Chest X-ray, AP view. Patient: 53 years old, sex M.
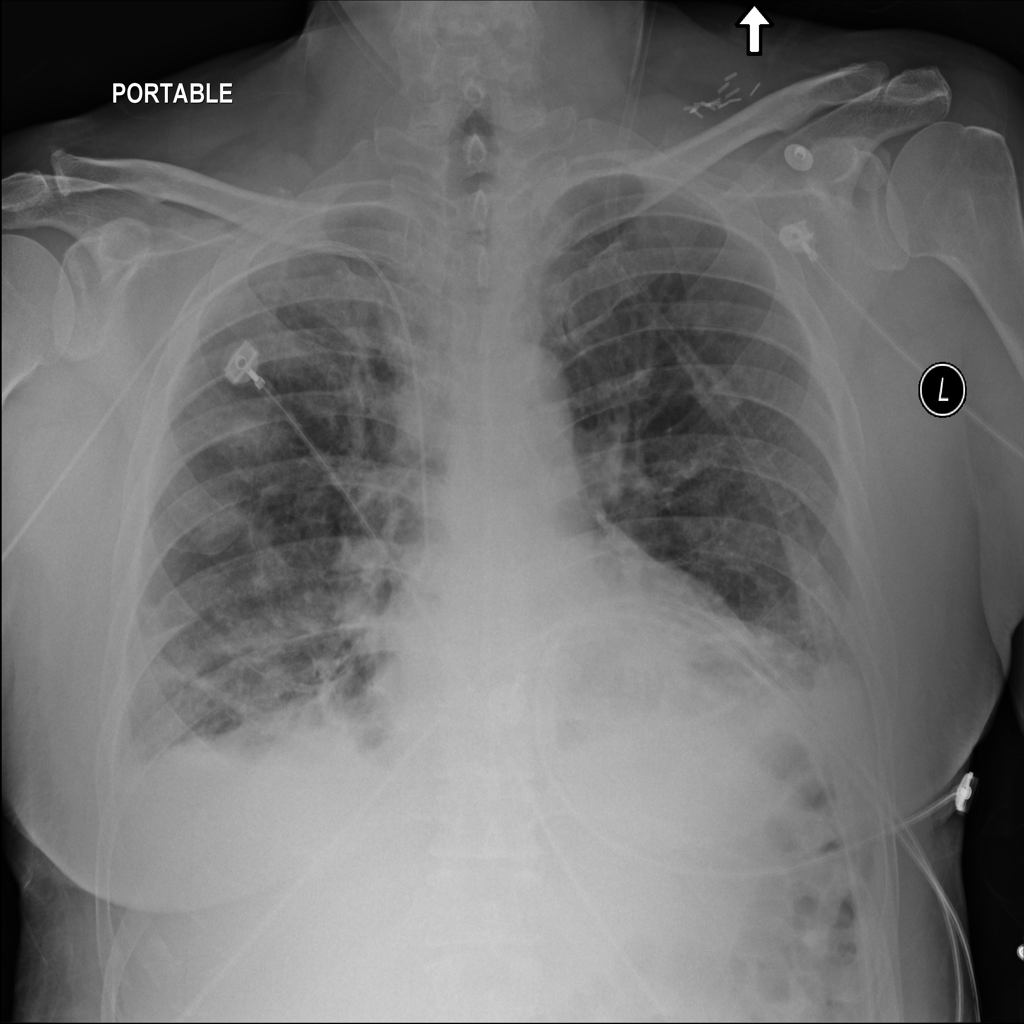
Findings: Atelectasis, Effusion, Pneumonia